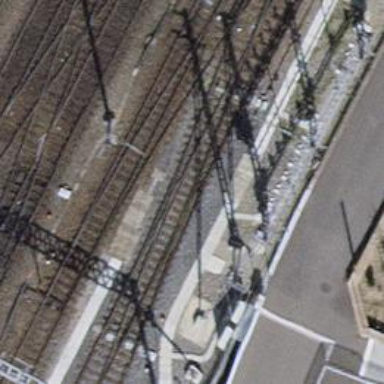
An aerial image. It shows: Single railway track with electrification through contact line.